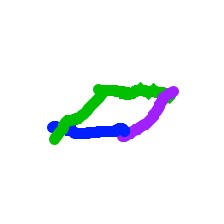
Shape: parallelogram